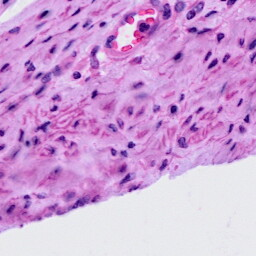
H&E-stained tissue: Cervix